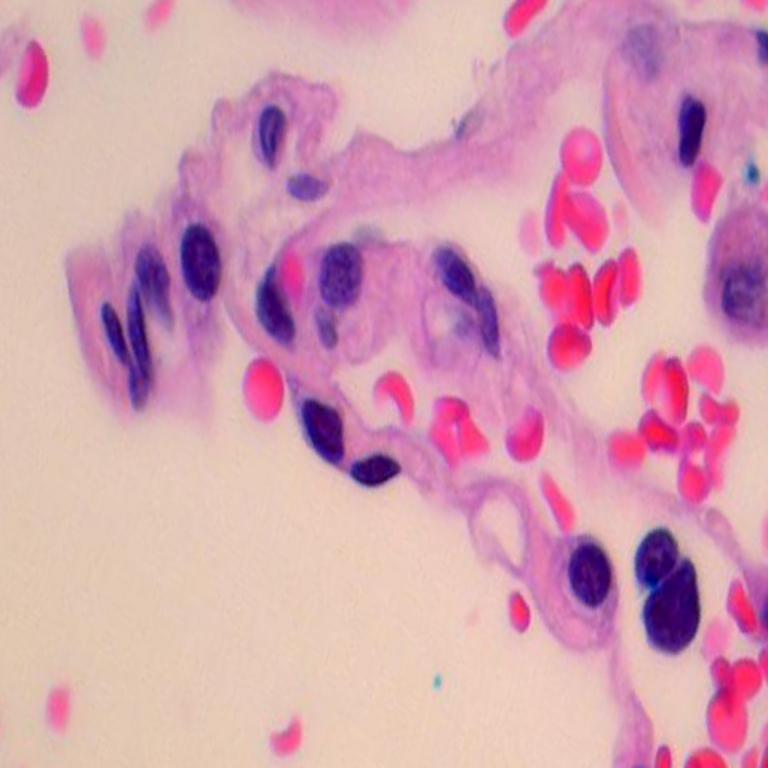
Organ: lung
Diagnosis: benign